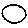
Label: circle